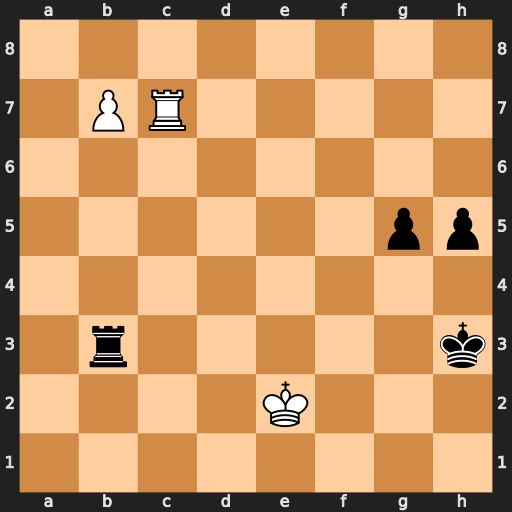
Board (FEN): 8/1PR5/8/6pp/8/1r5k/4K3/8
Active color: w
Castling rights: -
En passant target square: -
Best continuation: Rc3+ Rxc3 b8=Q